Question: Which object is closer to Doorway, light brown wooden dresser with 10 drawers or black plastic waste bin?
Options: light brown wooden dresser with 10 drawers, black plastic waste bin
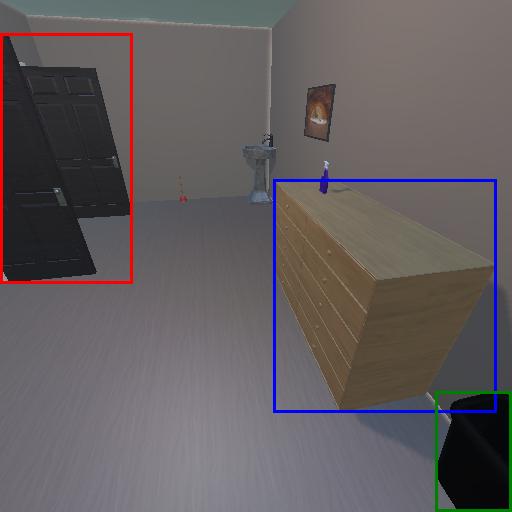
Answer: light brown wooden dresser with 10 drawers